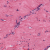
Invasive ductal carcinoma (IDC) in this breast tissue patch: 0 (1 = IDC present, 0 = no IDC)